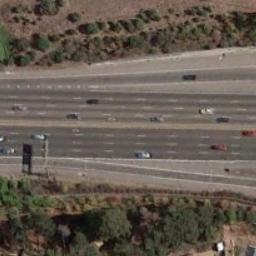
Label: freeway